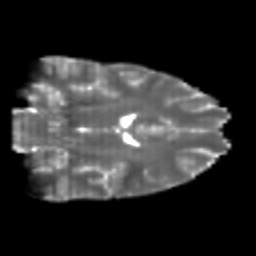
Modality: T2w
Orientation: coronal
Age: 22
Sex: male
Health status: healthy
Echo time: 0.074 s